Question: I want to make new variables that contain information around each individual event for a week: 3 days up to an event and 3 days after.
What I have:
'''
df <- Date APP DE10
2014-09-22 0 1.010
2014-09-19 0 1.043
2014-09-18 0 1.081
2014-09-17 0 1.050
2014-09-16 0 1.061
2014-09-15 0 1.067
2014-09-12 1 1.082
2014-09-11 0 1.041
2014-09-10 0 1.047
2014-09-09 0 0.996
2014-09-08 0 0.953
2014-09-05 0 0.928
2014-09-04 1 0.970
2014-09-03 0 0.955
2014-09-02 0 0.931
2014-09-01 0 0.882
'''
What I want my dataset to look like:
'''
APP Indicator DE10_Event1 DE10_Event2
0 1 1.050 0.996
0 2 1.061 0.996
0 3 1.067 0.996
1 4 1.082 0.970
0 5 1.041 0.955
0 6 1.047 0.931
0 7 0.996 0.882
'''
I have been trying different things, but it has not worked out.
The dataset I want looks as the one above. I need it in order to plot multiple lines in a figure to compare market effects three days prior and after an event. In short, I want a figure like the one below but with more lines, each representing a development up until and after an event. 'APP=1' indicates when an event takes place, so I need 'Indicator=4' when 'APP=1'.
I hope this revision makes sense. Otherwise feel free to ask me again. I really appreciate any help.

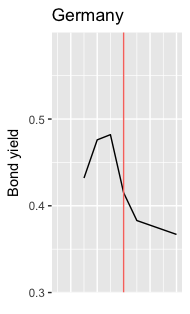
Answer: Your question is still not clear, but if I understood correctly, what you need is not to create a new variable, but to select the days around each APP occurrence. I'm posting a new answer, since that is a different question.
Reading your example data:
'''
df <- read.table( text = c('
Date APP DE10
2014-09-22 0 1.010
2014-09-19 0 1.043
2014-09-18 0 1.081
2014-09-17 0 1.050
2014-09-16 0 1.061
2014-09-15 0 1.067
2014-09-12 1 1.082
2014-09-11 0 1.041
2014-09-10 0 1.047
2014-09-09 0 0.996
2014-09-08 0 0.953
2014-09-05 0 0.928
2014-09-04 1 0.970
2014-09-03 0 0.955
2014-09-02 0 0.931
2014-09-01 0 0.882' ),
header = TRUE )
'''
Now identify where you have APPs and get the data around it. There's certainly more elegant ways to do this, but this would do. It will create a new data.frame with all you need for your plots:
'''
# Itentify the rows where APP is 1:
APProws <- as.numeric(rownames( df[ df[,'APP'] == 1, ] ))
# An empty data.frame to receive the data:
APP.df <- data.frame(
Event = rep(NA, length(APProws)*7),
Date = as.Date('2000-12-31'),
DE10 = NA,
Indicator = NA )
n <- 0
for( i in APProws ) {
rows <- (n*7+1):(n*7+7)
APP.df$Event[rows] <- paste('Event', n+1)
APP.df$Date[rows] <- df$Date[(i-3):(i+3)]
APP.df$DE10[rows] <- df$DE10[(i-3):(i+3)]
APP.df$Indicator[n*7+4] <- '1'
n <- n+1
}; rm(i, n, rows)
'''
Now you have everithing you need for your plot.
'''
library(ggplot2)
ggplot(APP.df, aes(Date, DE10)) +
geom_line() +
geom_vline(
data = subset(APP.df, Indicator == 1),
aes(xintercept = as.numeric(Date)),
color = 'red' ) +
facet_grid( ~Event, scales = 'free_x')
'''
<URL>
If this is what you need, I really recommend that you edit the title of your post, since it's misleading. Describe what you trying to accomplish, not the way you think it's the way to get there.